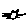
Label: cat